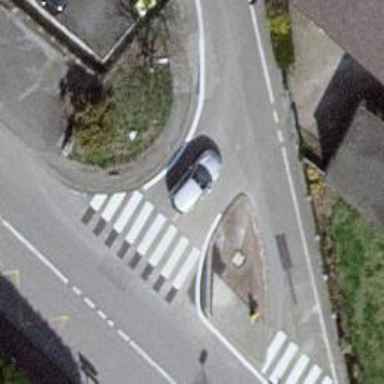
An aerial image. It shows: Uncontrolled zebra crossing on the road.